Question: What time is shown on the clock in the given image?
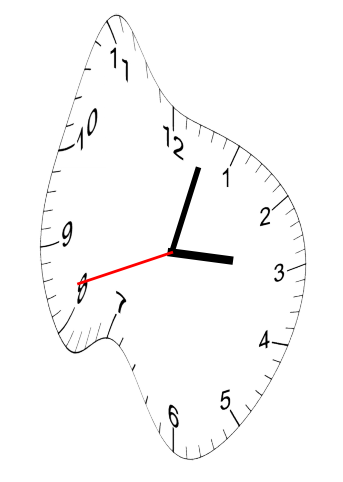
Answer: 03:02:42